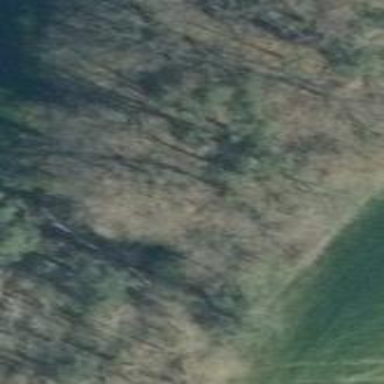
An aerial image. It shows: Woodland consisting of broadleaved trees.